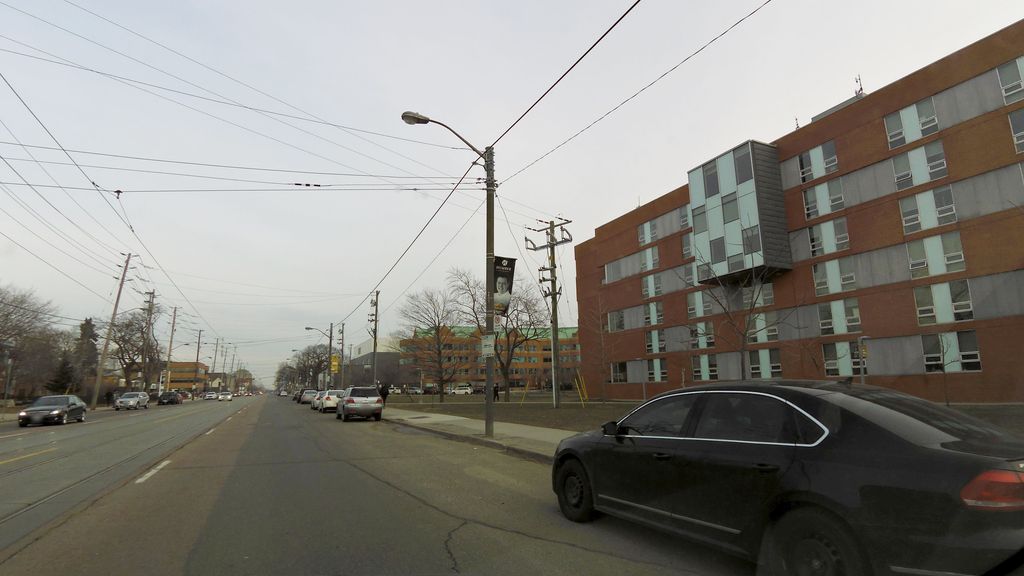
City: toronto